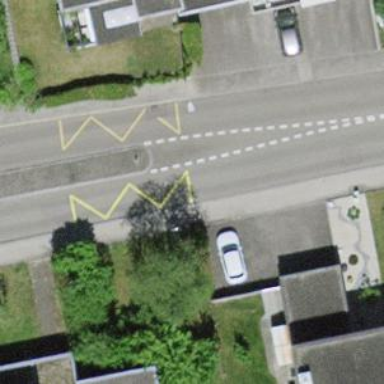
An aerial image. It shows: Bus stop with designated stop position for public transport.